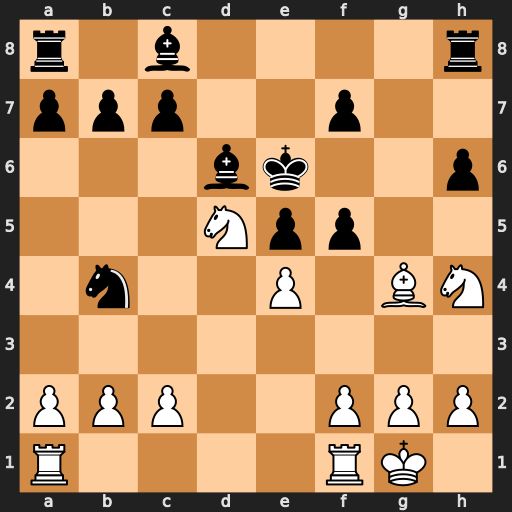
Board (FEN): r1b4r/ppp2p2/3bk2p/3Npp2/1n2P1BN/8/PPP2PPP/R4RK1
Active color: w
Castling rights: -
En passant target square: -
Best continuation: Bxf5#